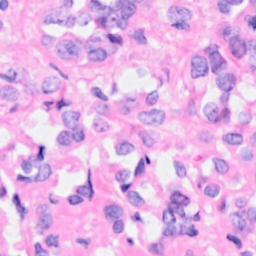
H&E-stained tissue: Breast